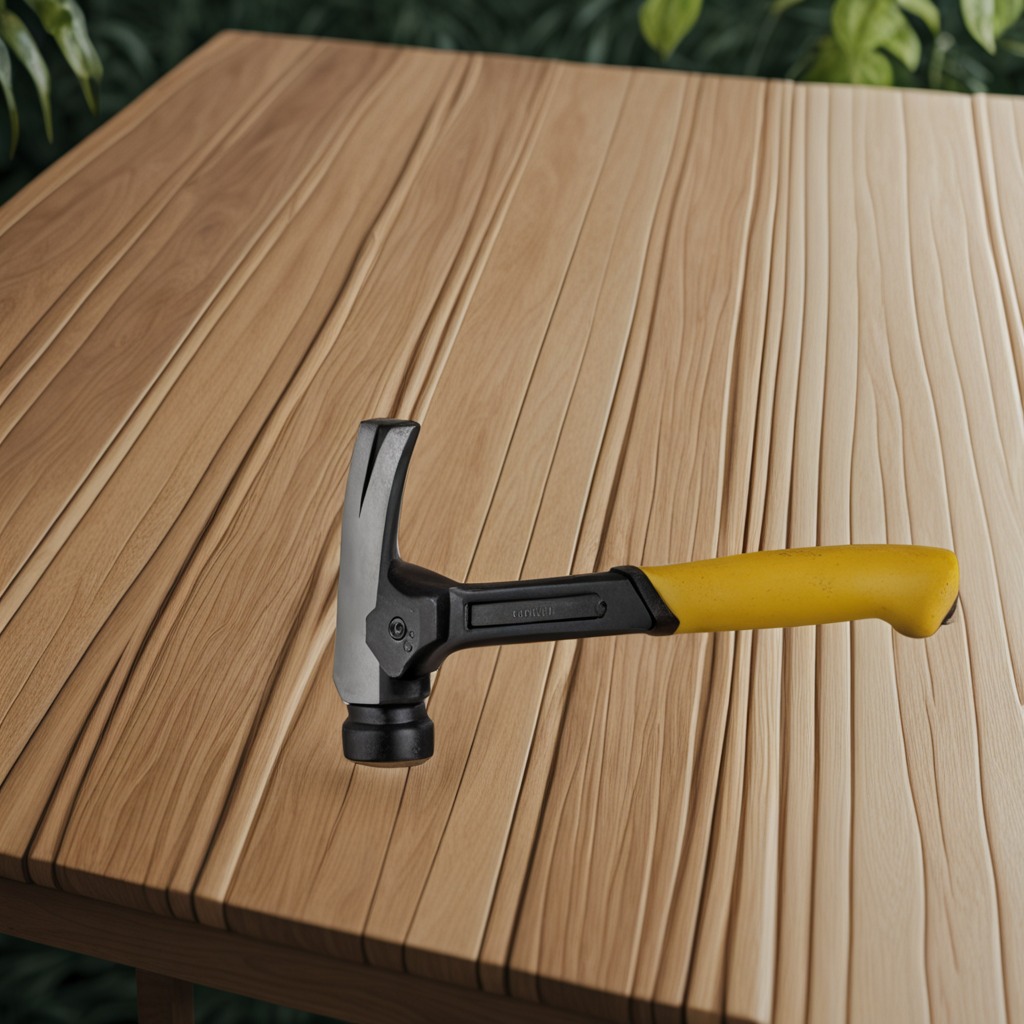
A hammer is lying on a wooden table inside a jungle field workshop tent.